Question:
Given the above graph, the DFS traversal with a stack gives me the folowing path...
1-2-3-4-5-6
Is the above path valid? Does there exists another path? (my textbook gives me 1-2-3-6-4-5)
I don't have enough rep to post images over at computer science stack so I had to resort to asking here, not sure if it fits; if it doesn't I am happy to delete it afterwards.
Thanks,
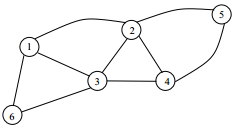
Answer: You have listed a perfectly valid DFS traversal of the graph, and the textbook is giving you another totally legal DFS traversal of the graph. There can be many depth-first traversals of the same graph (in fact, there's often exponentially many of them), so if you don't get the same one as your textbook that's not an immediate cause for alarm.
Here are some other orderings:
'''
1 2 5 4 3 6
3 1 6 2 5 4
5 4 2 3 1 6
...
'''
However, if there are some other rules about how nodes ought to be visited (for example, always visiting connected nodes in ascending or descending order), then a DFS search will always produce the same output.
Hope this helps!